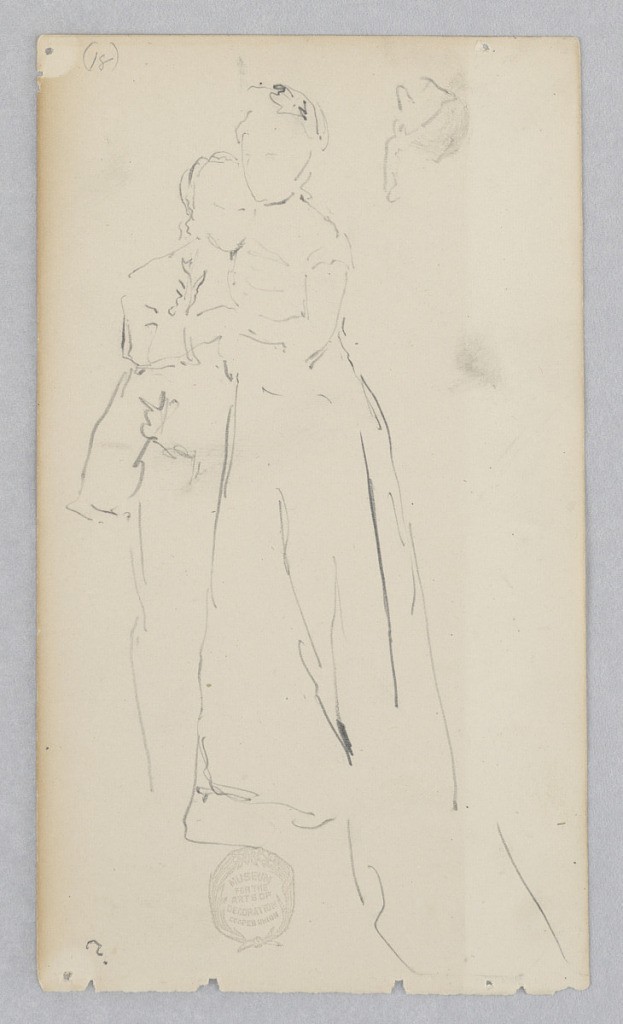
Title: Man and woman
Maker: Robert Frederick Blum, American, 1857–1903
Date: n.d.
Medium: Graphite on wove paper
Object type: Drawing
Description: Sketch of a male figure embracing a female figure.